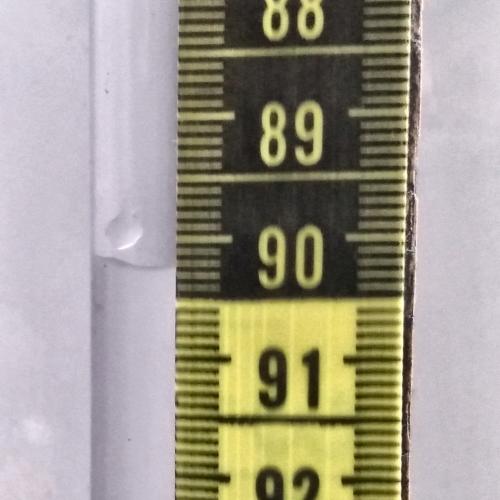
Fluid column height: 90.2 cm